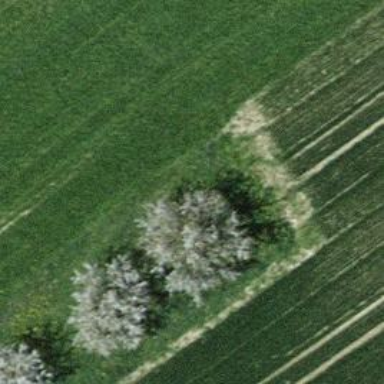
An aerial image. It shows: Row of trees in natural setting.